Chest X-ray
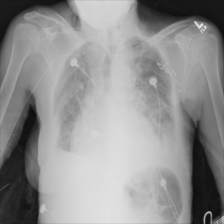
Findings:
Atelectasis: negative
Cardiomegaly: negative
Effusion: positive
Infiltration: negative
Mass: negative
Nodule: negative
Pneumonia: negative
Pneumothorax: negative
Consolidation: negative
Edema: positive
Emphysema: negative
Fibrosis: negative
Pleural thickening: negative
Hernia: negative